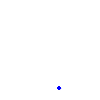
Particle: proton